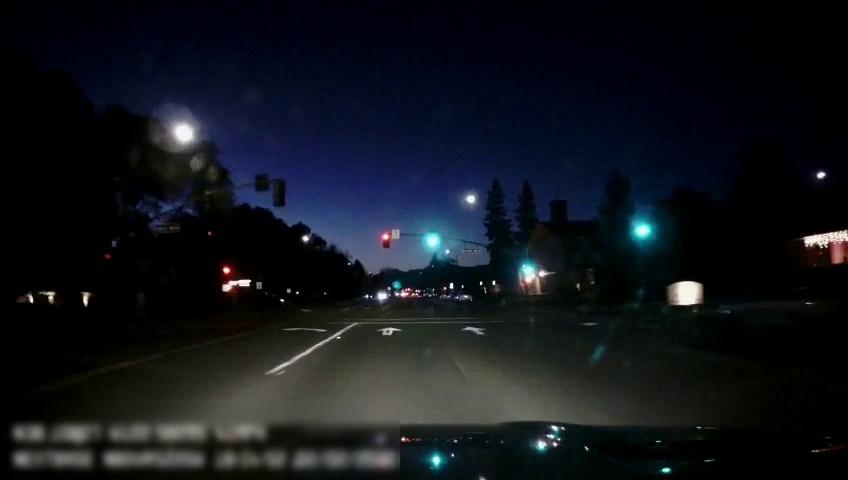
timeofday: Night
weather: Other
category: Drivable Space
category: Vehicles | SUV
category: Vehicles | SUV
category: Lanes | Opposite Lane
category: Lanes | Current Lane
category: Lanes | Opposite Lane
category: Lanes | Current Lane
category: Traffic | Lights
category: Traffic | Lights
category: Traffic | Lights
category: Traffic | Signs
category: Traffic | Lights
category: Traffic | Signs
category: Traffic | Lights
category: Traffic | Lights